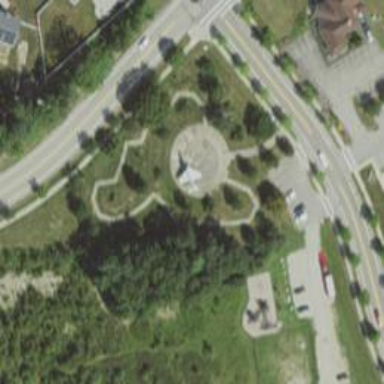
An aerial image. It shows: Historic memorial.